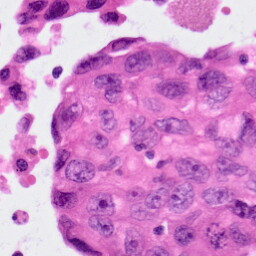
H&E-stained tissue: Lung